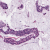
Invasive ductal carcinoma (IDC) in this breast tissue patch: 1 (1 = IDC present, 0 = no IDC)